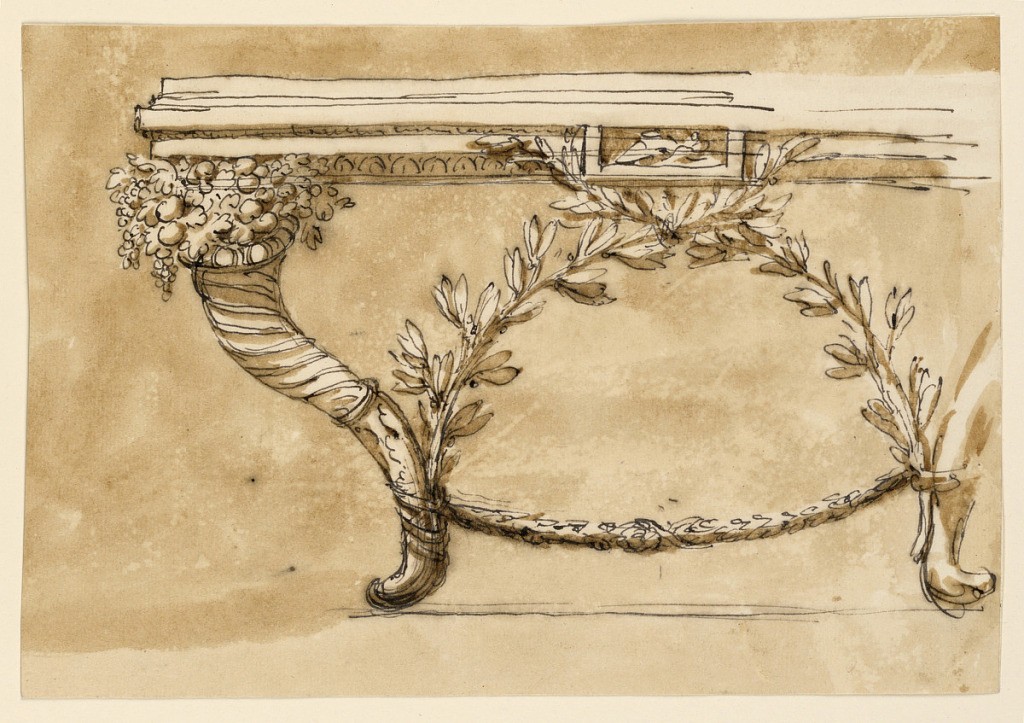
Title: Console table
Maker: Giuseppe Barberi, Italian, 1746–1809
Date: ca. 1790
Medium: Pen and brown ink, brush and brown wash on off-white laid paper, lined
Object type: Drawing
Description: The upper part of the right side is omitted. The supports are two cornucopias, above, and two laurel branchces fastened below to them by a ribbon. A festoon connects the legs. The support is partly in front of the cornices of an entablature. A panel with a figure, recumbent, in their center, below. Usual background.